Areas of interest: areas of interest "Baimasi Mountain Botanical Garden"
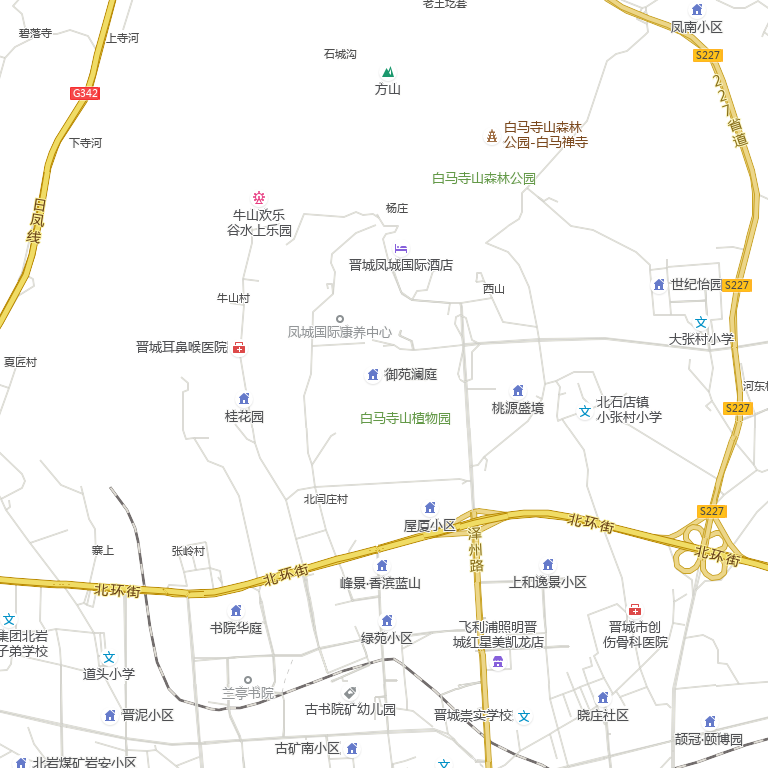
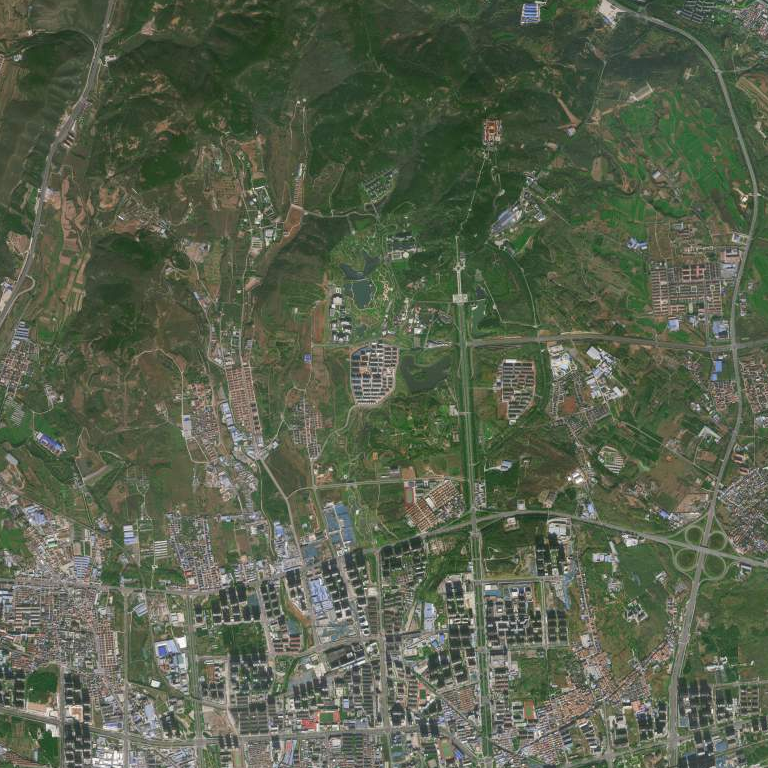